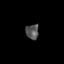
Tissue: skin
Cell type: Epithelial cells
Senescence score: 0.2519
Nuclear area (px): 190
Mean DAPI intensity: 84.811